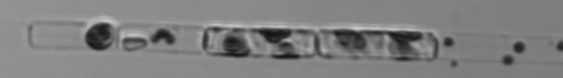
Label: Guinardia_delicatula_TAG_internal_parasite